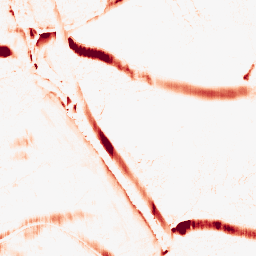
Category: morphological
Decomposition family: morphological_ellipse
Decomposition parameters: operation: opening
width: 20
height: 5
Upsampling method: cubic_catmull_rom
Upsampling parameters: scale: 2
Upsampling scale: 2